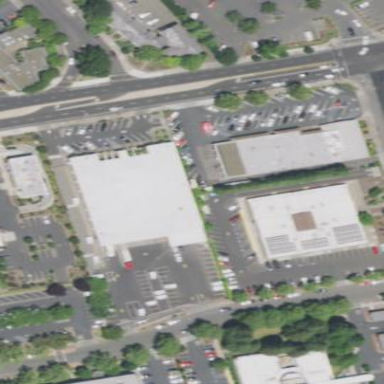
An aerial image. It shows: Post office building.